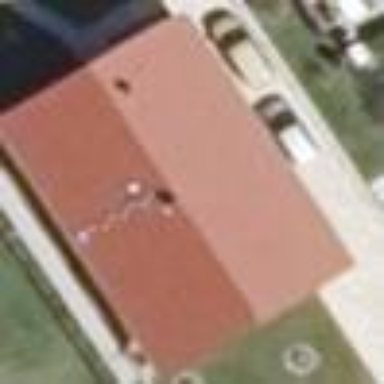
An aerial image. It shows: Gabled building with roof oriented along its structure.